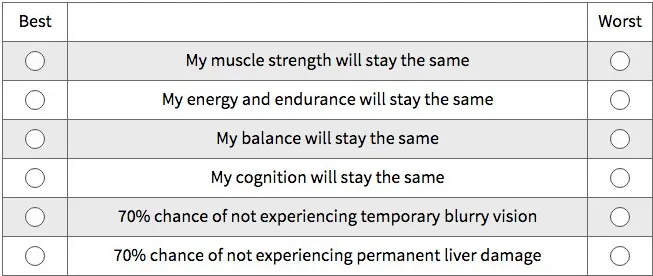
Best Worst Scaling Type 2 or Case 2 Best Worst Scale - choice task example.
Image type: chart (chart)